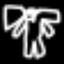
Label: angel